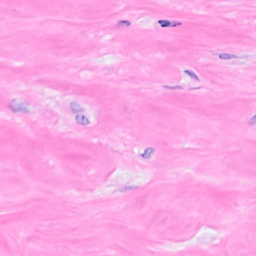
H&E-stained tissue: Breast